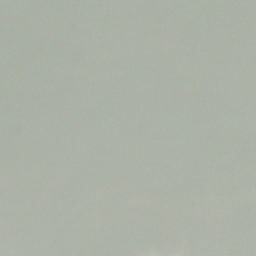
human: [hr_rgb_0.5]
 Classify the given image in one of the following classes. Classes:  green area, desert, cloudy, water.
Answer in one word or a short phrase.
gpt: cloudy